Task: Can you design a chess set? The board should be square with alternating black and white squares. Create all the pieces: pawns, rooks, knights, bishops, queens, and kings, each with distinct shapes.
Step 840:
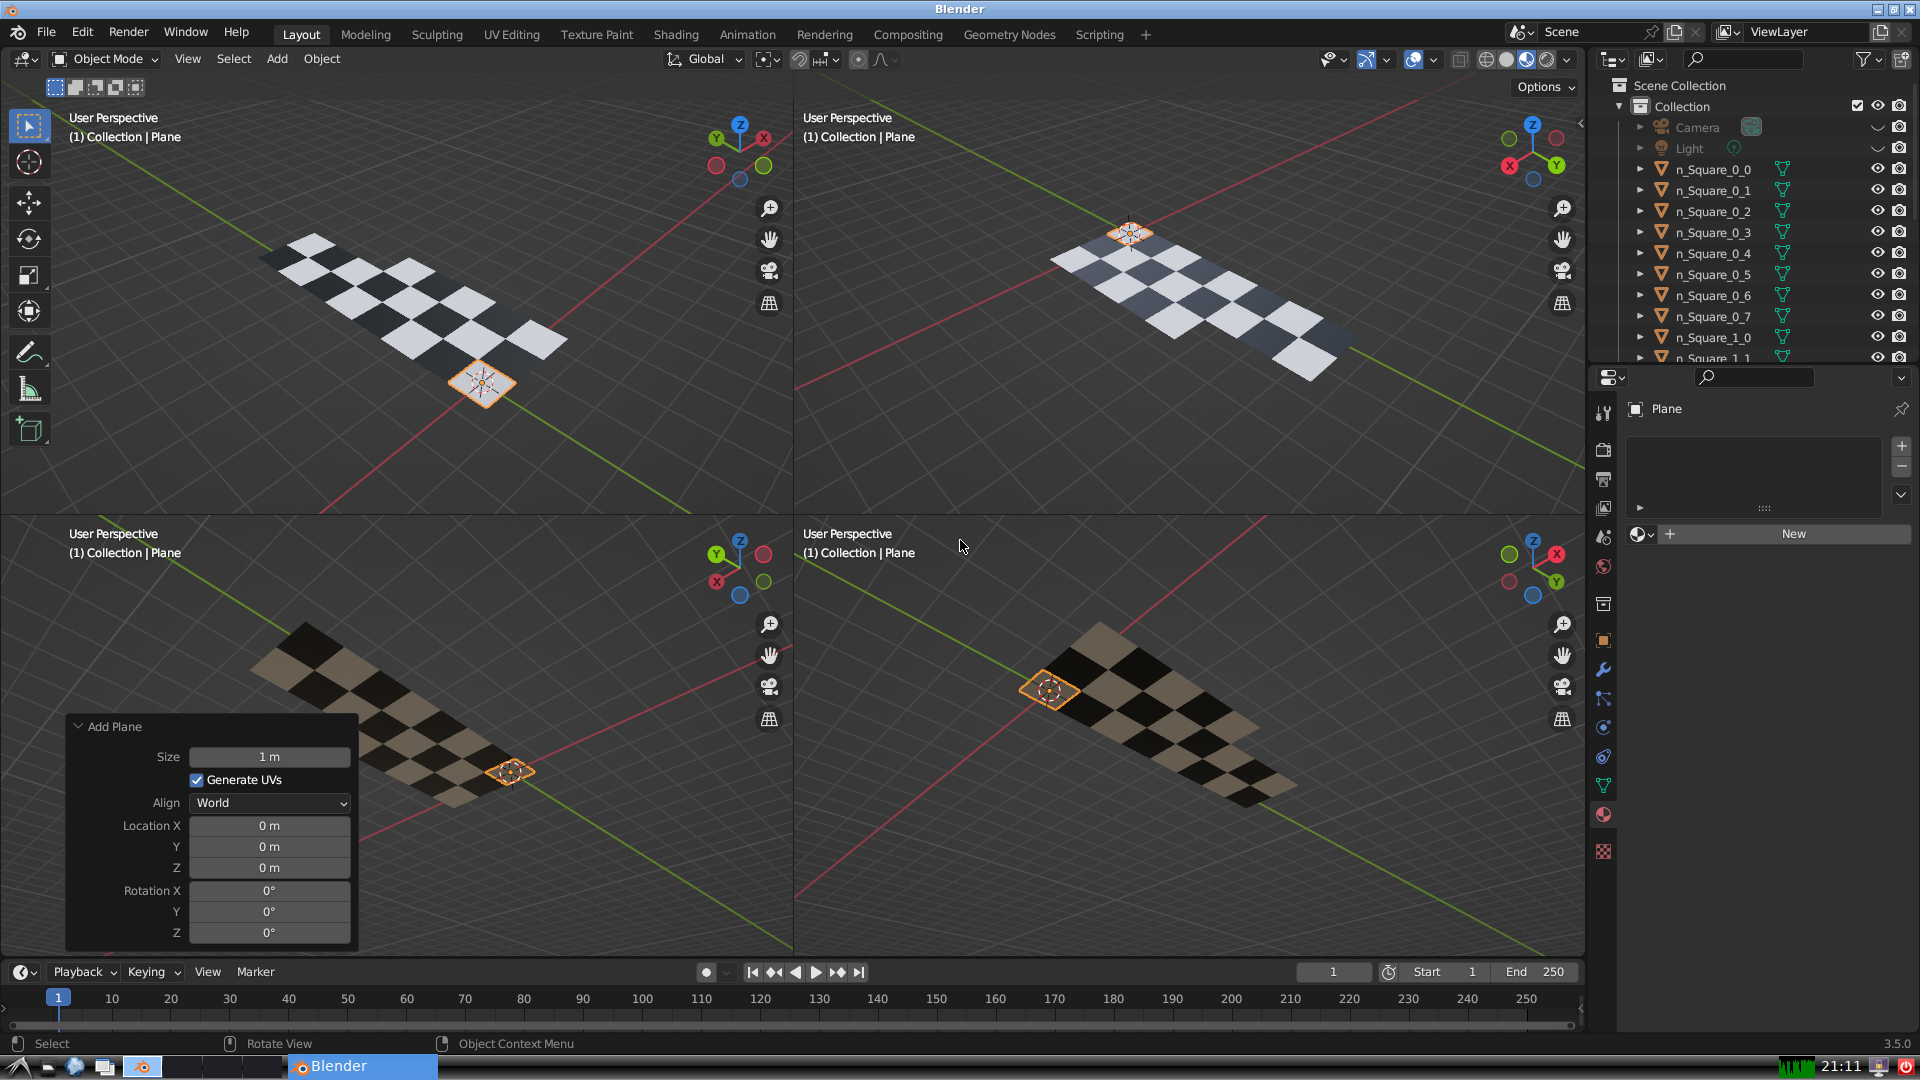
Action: {"key_press": ['Ctrl, Home']}